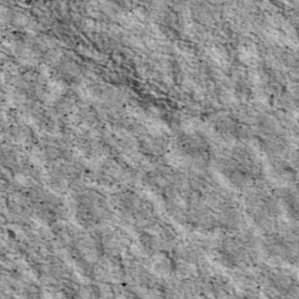
Label: non_frost